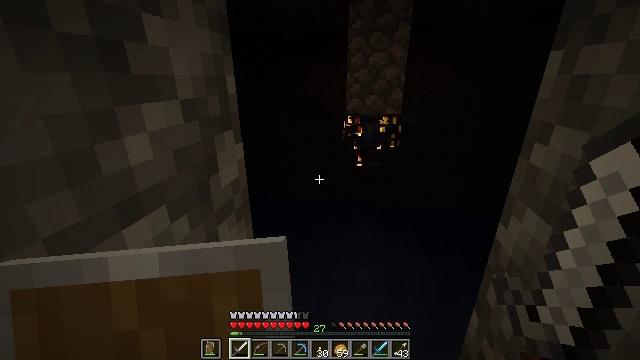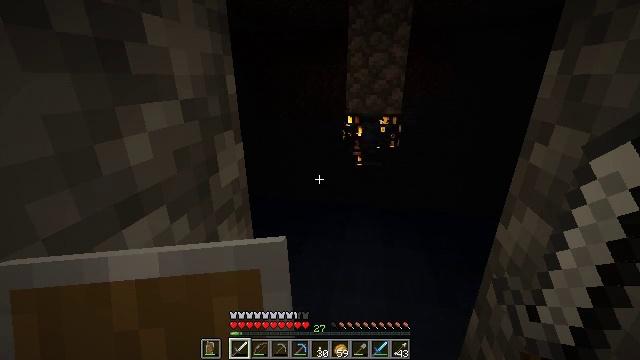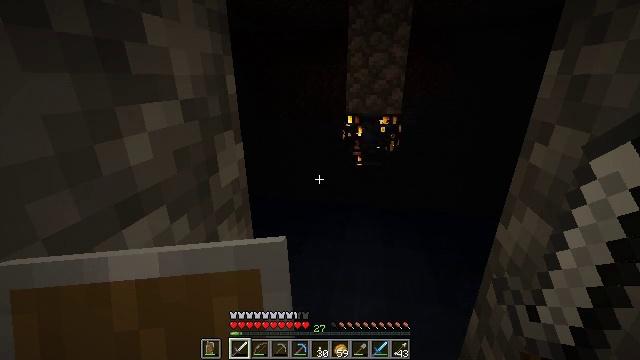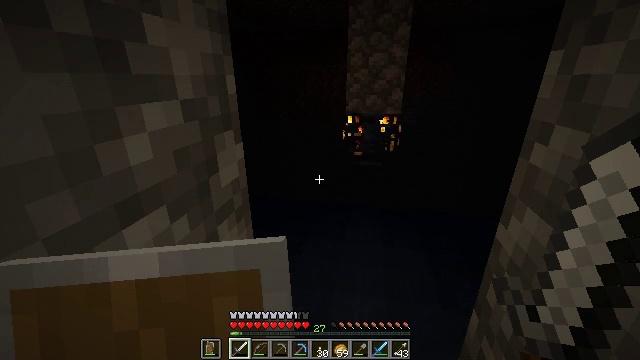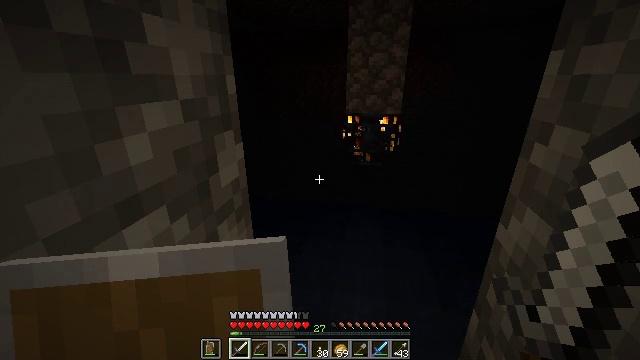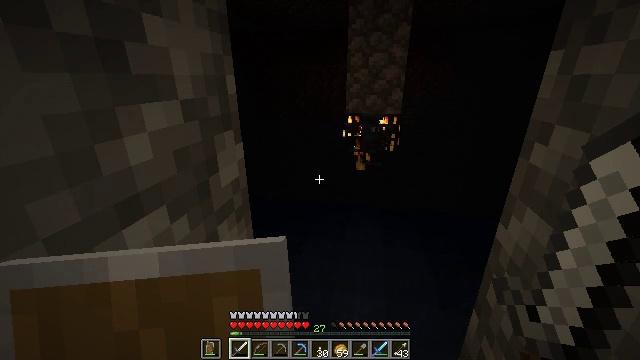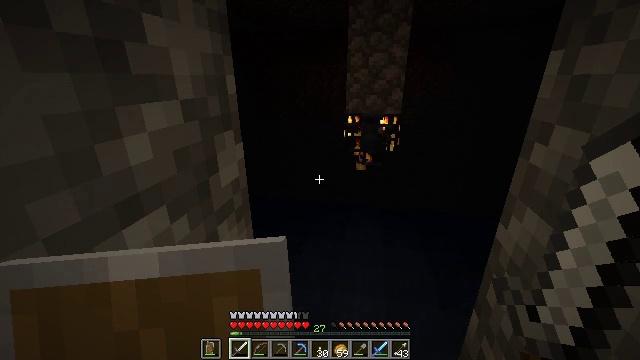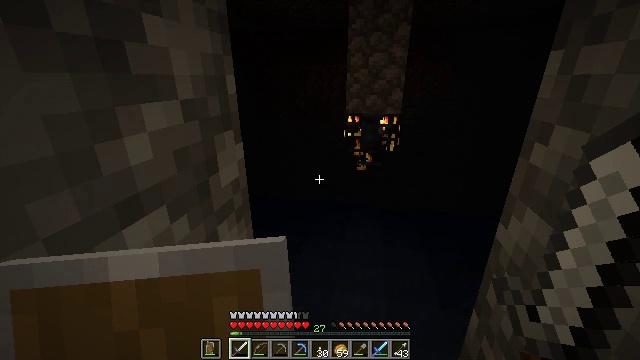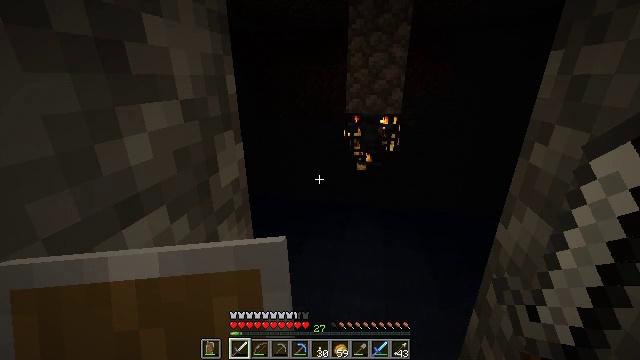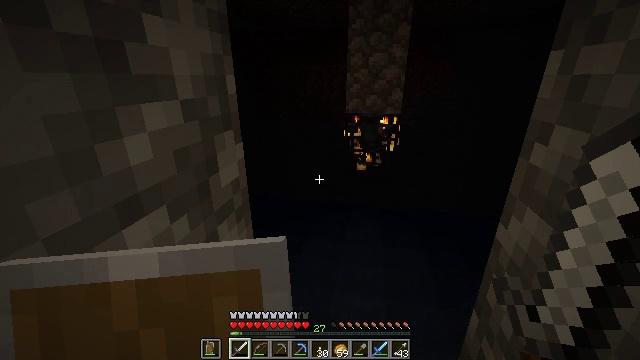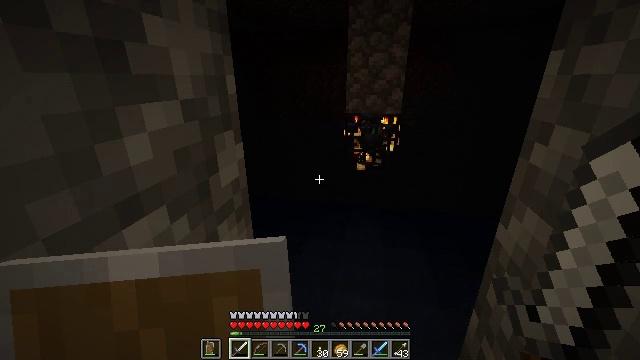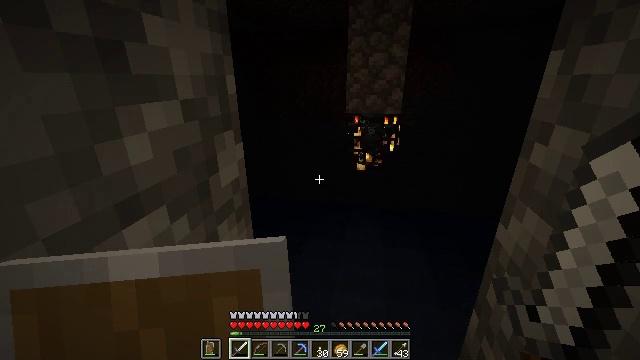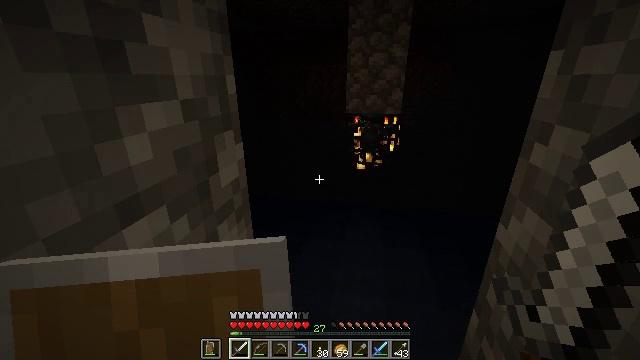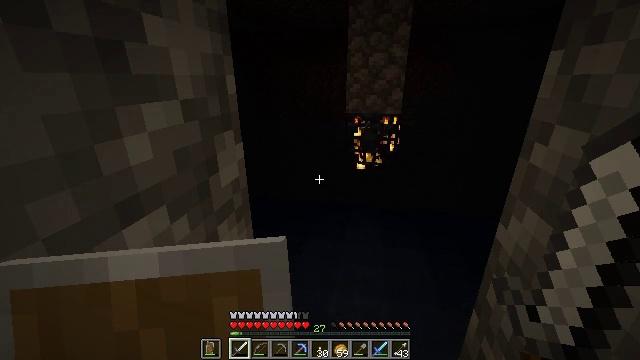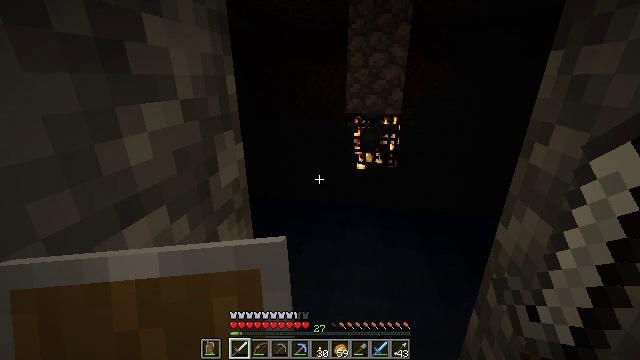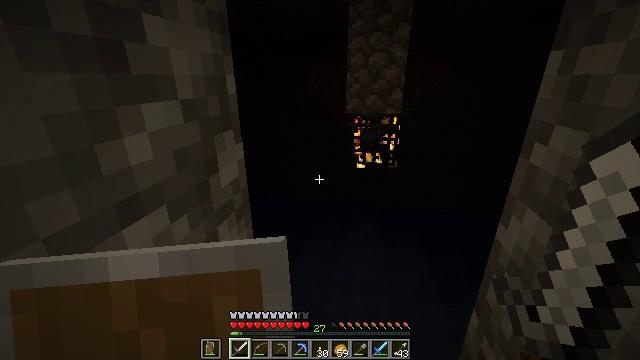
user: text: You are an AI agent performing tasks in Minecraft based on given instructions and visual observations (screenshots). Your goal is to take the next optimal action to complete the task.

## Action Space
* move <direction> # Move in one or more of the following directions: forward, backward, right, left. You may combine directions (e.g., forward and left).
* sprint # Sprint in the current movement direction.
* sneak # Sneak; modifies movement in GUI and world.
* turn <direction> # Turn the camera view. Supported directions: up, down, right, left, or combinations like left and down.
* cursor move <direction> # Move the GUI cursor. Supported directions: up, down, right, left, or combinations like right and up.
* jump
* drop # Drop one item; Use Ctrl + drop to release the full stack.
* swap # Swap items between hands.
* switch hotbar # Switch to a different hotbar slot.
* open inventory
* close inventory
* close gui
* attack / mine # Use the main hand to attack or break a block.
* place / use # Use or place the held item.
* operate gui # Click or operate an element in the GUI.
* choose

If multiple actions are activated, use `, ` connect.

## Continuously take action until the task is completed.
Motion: motion action
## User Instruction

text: Remove an iron sword from the inventory.
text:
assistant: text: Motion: no_op
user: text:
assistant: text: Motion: no_op
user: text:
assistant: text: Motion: no_op
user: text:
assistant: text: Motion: no_op
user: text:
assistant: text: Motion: no_op
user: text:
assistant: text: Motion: no_op
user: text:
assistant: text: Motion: no_op
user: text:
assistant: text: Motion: no_op
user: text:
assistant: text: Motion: no_op
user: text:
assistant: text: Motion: no_op
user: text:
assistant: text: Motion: no_op
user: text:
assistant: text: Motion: no_op
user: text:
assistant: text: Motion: no_op
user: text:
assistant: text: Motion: no_op
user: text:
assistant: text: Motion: no_op
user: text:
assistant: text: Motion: no_op
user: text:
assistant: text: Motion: no_op
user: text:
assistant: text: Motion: no_op
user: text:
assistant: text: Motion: no_op
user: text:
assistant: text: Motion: no_op
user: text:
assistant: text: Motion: no_op
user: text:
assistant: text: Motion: no_op
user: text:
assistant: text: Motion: no_op
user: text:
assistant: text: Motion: no_op
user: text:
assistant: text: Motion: no_op
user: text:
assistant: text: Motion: no_op
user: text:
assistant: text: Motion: no_op
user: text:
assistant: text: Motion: no_op
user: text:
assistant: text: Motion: no_op
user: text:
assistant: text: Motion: no_op